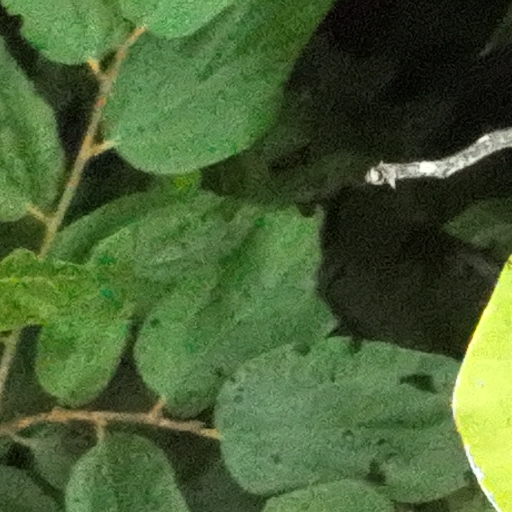
Species: Anacardium excelsum
GBIF accepted scientific name: Anacardium excelsum
Crown area (m\u00b2): 144.373